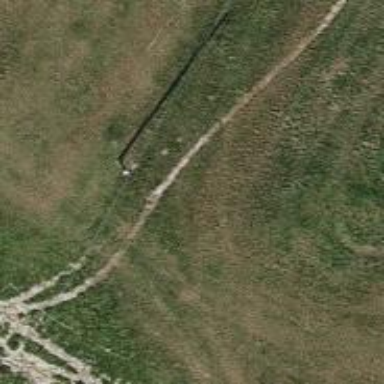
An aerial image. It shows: Power pole.